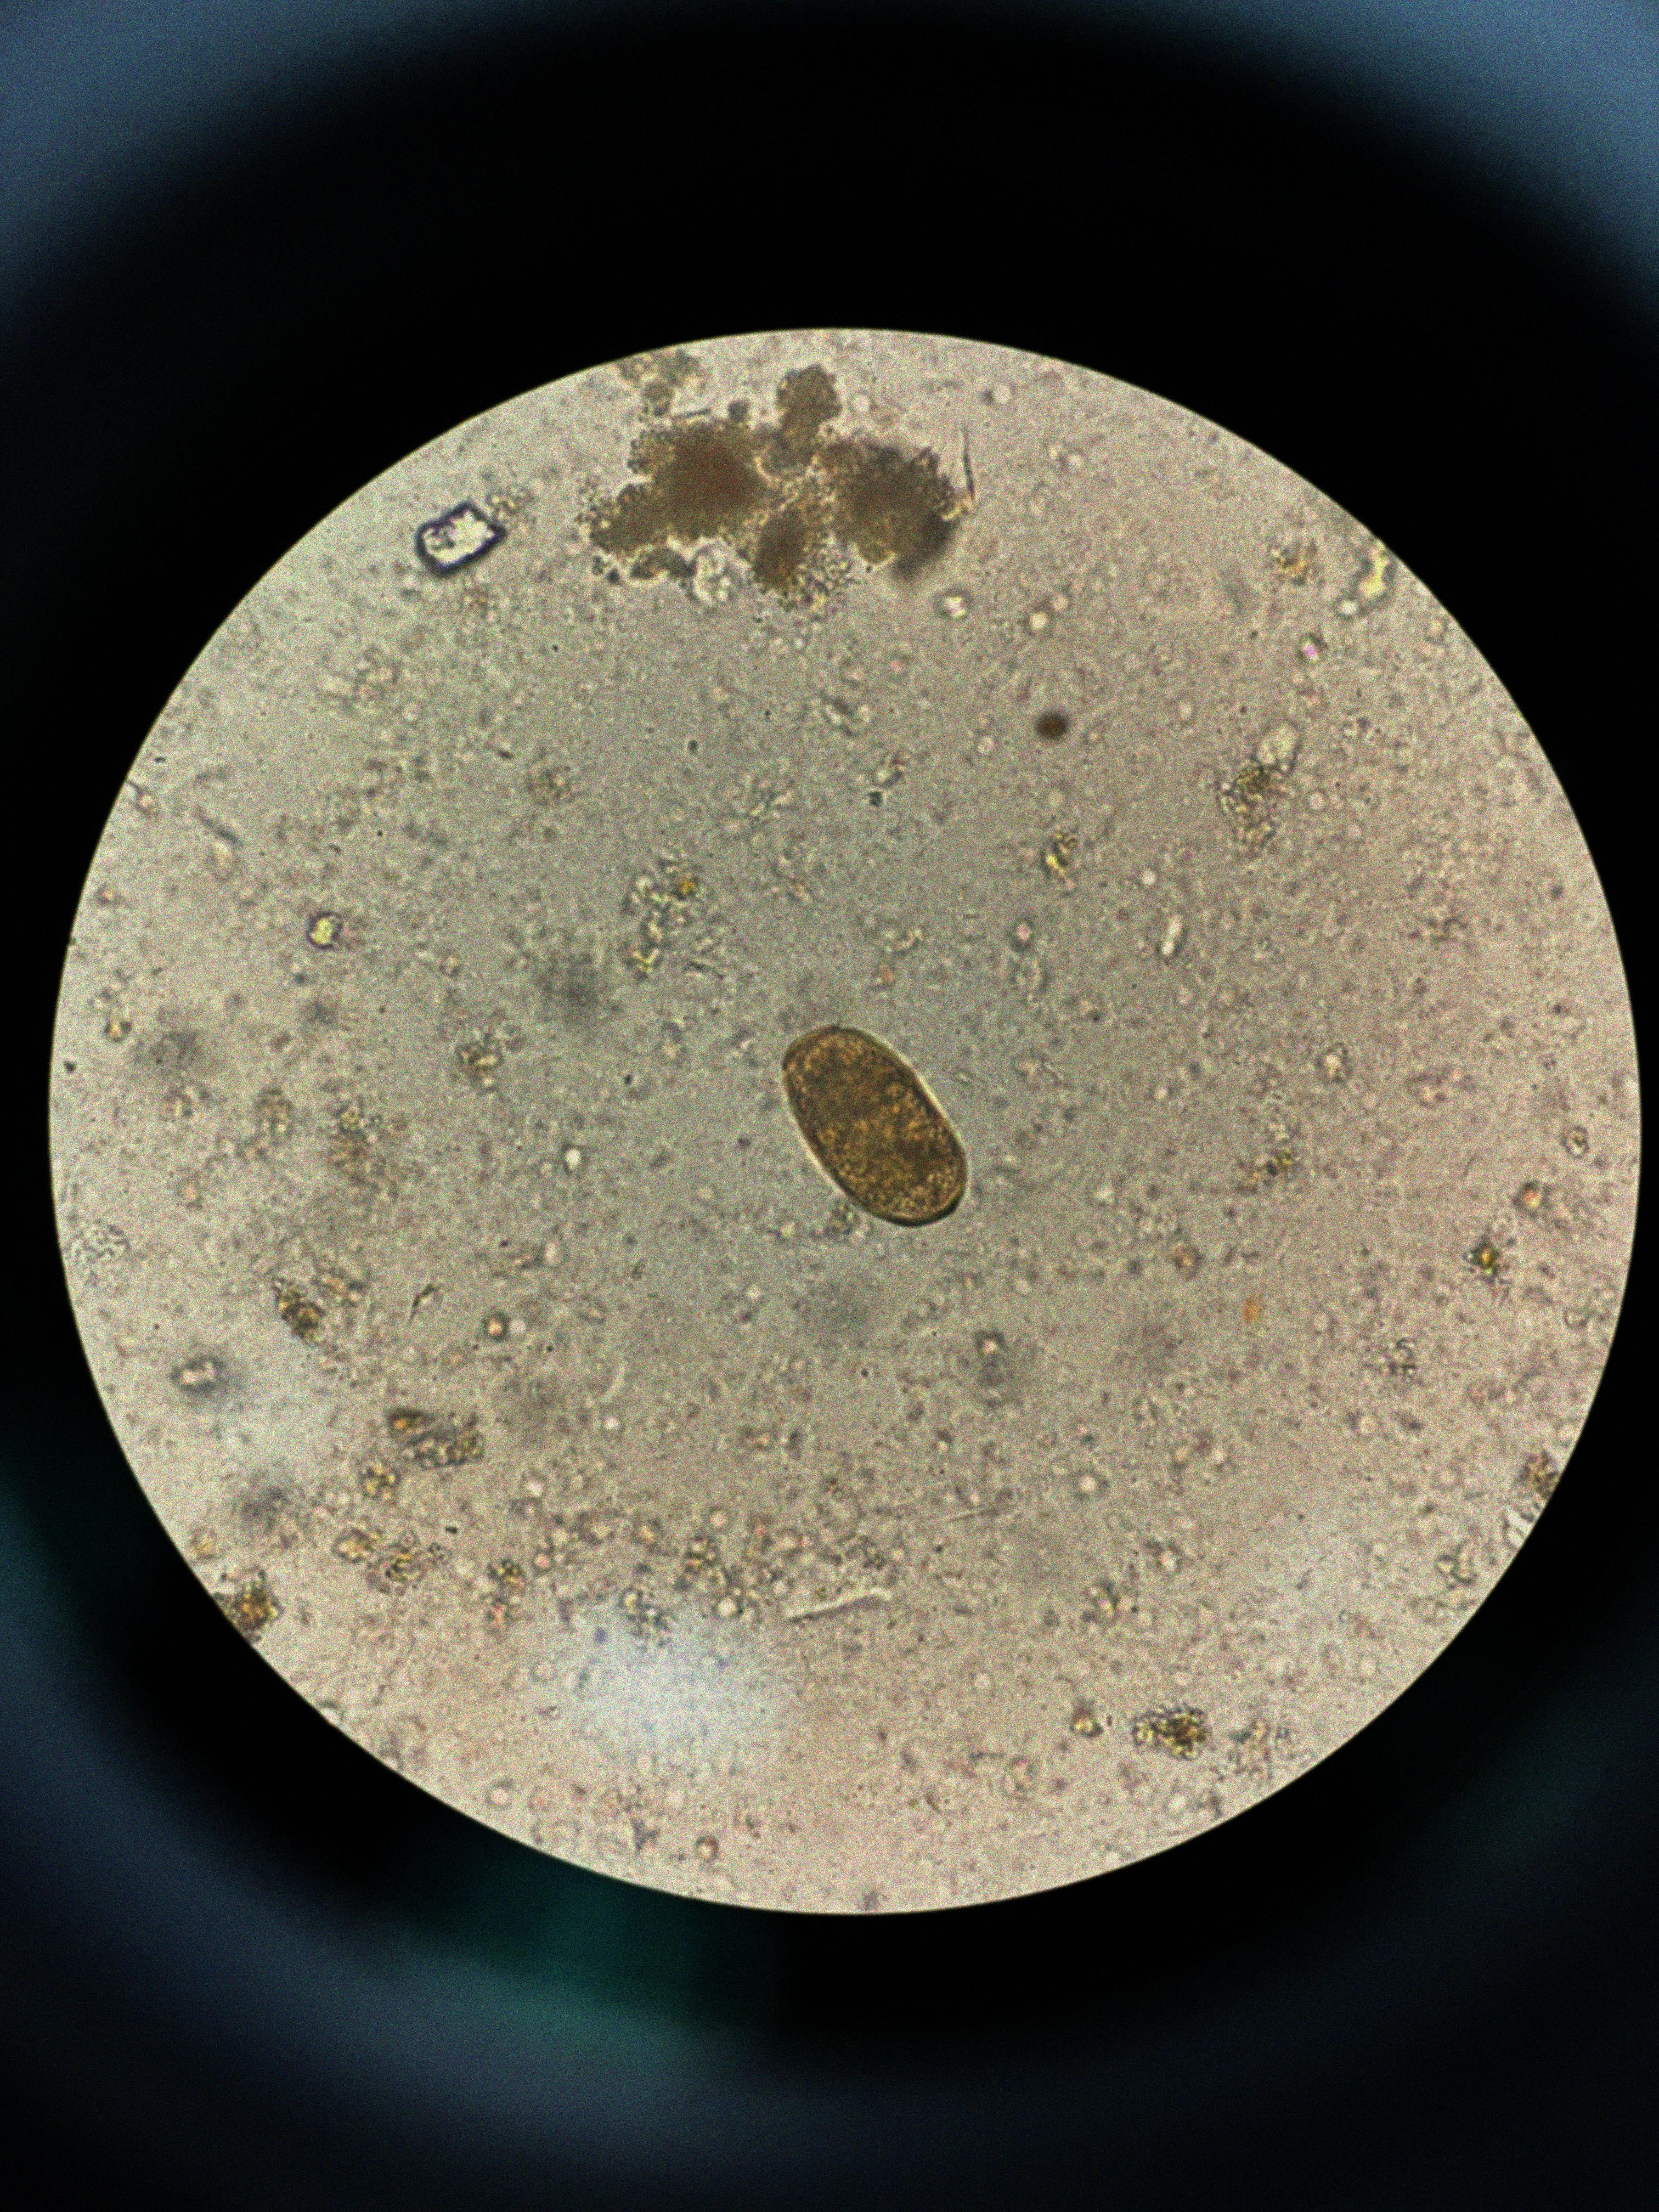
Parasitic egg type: Paragonimus spp